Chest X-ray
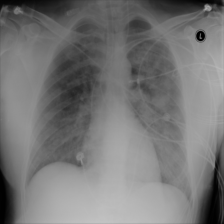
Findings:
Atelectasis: negative
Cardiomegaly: negative
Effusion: negative
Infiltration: positive
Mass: negative
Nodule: negative
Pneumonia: negative
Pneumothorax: negative
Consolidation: positive
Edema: negative
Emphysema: negative
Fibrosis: negative
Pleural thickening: negative
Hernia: negative